Field crop: maize
Growth stage: 2
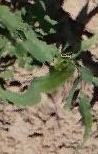
Species: maize